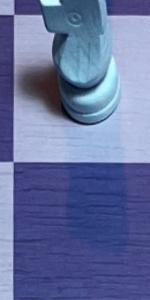
Label: Empty